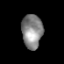
Tissue: prostate
Cell type: Myeloid cells
Senescence score: 0.1739
Nuclear area (px): 687
Mean DAPI intensity: 134.93